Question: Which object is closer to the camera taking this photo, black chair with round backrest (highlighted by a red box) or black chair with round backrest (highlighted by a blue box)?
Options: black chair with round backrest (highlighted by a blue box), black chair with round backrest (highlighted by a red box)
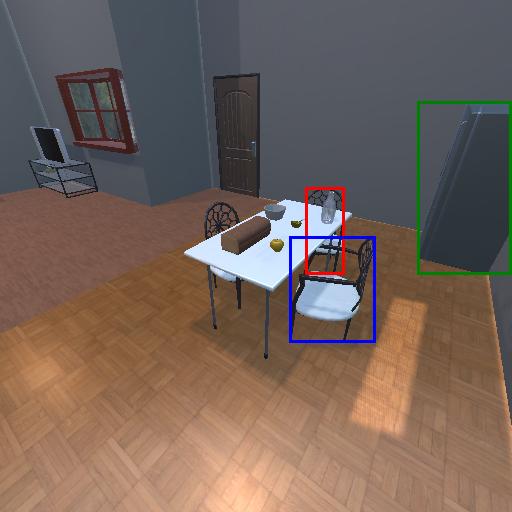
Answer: black chair with round backrest (highlighted by a blue box)